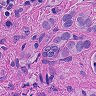
Metastatic tissue present: yes